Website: home-depot
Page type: payment
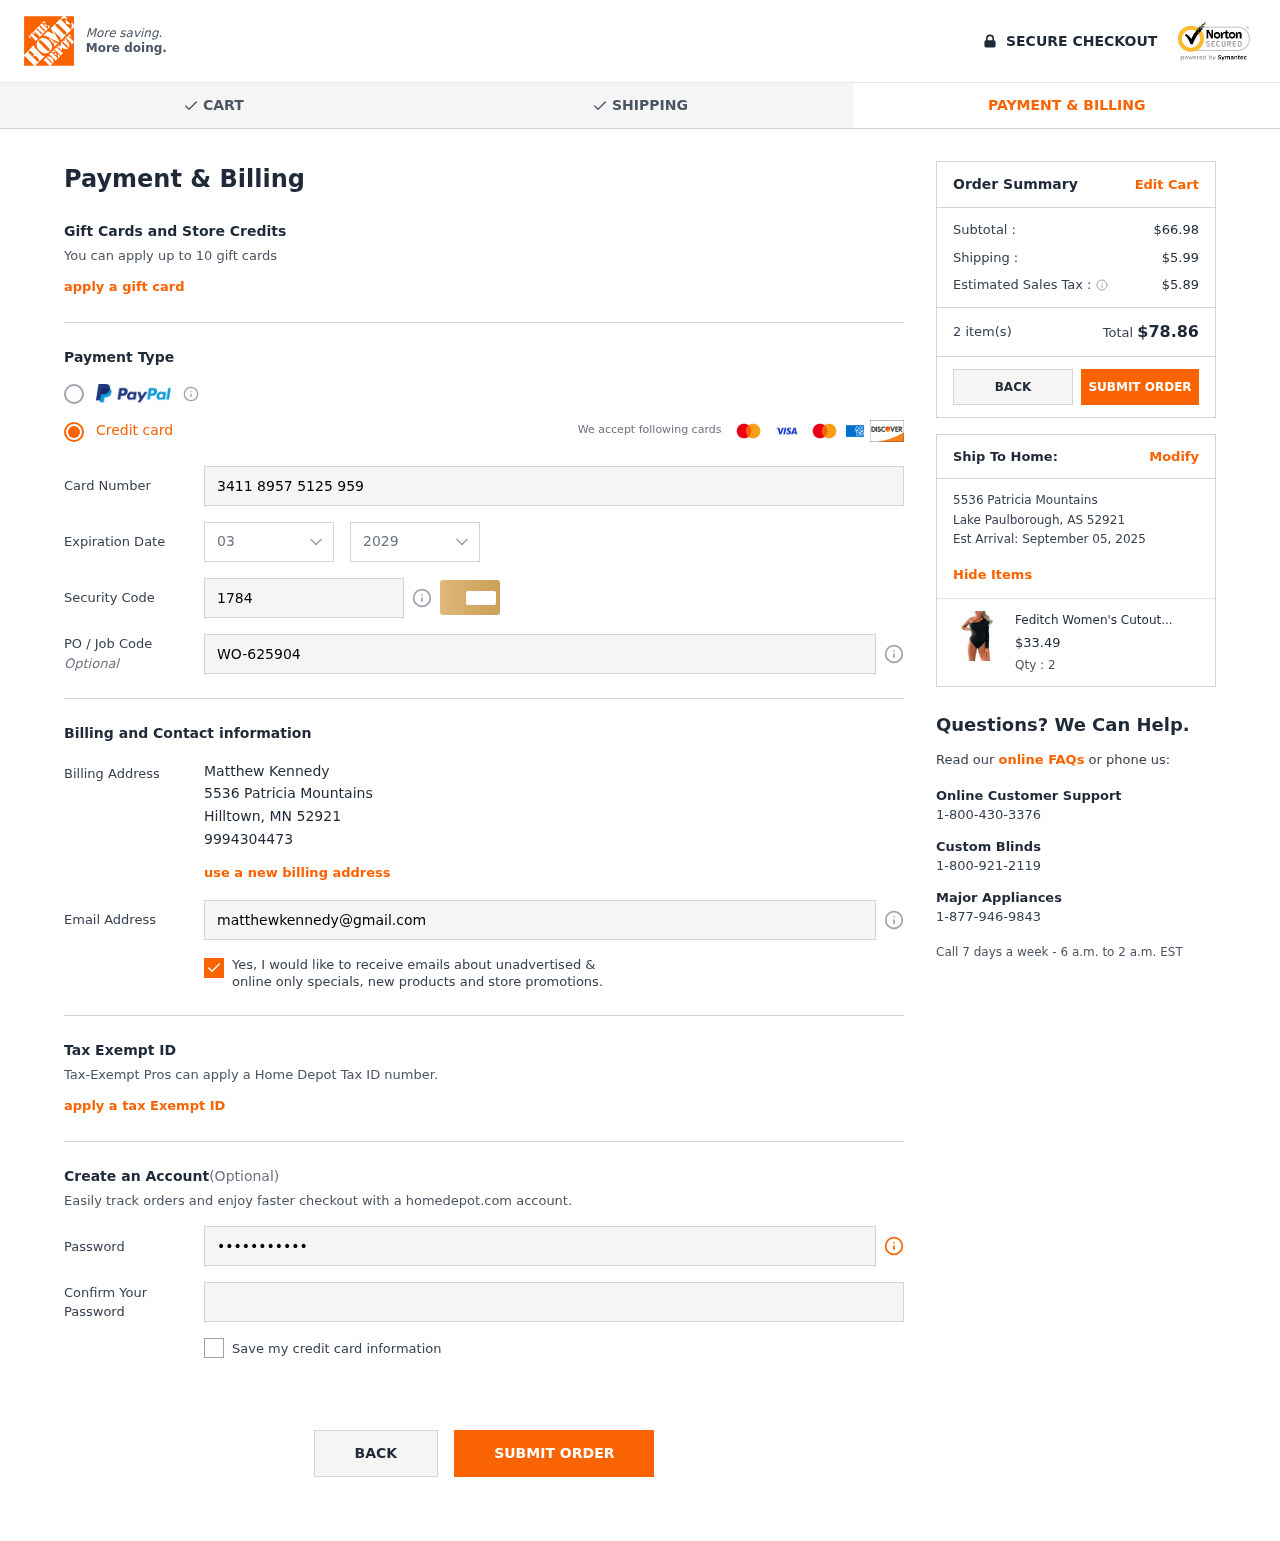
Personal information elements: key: PII_CARD_CVV
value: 1784
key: PII_CARD_EXPIRY_MONTH
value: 03
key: PII_CARD_EXPIRY_YEAR
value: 29
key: PII_CARD_NUMBER
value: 3411 8957 5125 959
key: PII_CITY
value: Hilltown
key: PII_CITY2
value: Lake Paulborough
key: PII_EMAIL
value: matthewkennedy@gmail.com
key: PII_FULLNAME
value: Matthew Kennedy
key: PII_JOB_CODE
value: WO-625904
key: PII_PHONE
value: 9994304473
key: PII_POSTCODE
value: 52921
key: PII_POSTCODE2
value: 52921
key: PII_STATE_ABBR
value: MN
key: PII_STATE_ABBR2
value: AS
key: PII_STREET
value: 5536 Patricia Mountains
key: PII_STREET2
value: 5536 Patricia Mountains
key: PII_POSTCODE_FULL
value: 52921
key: PII_POSTCODE_NUMERIC
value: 52921
Product elements: key: PRODUCT1_NAME
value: Feditch Women's Cutout Slim Fit One Shoulder Long Sleeve Bottoming Shirt Bodysuit Black Small
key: PRODUCT1_PRICE
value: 33.49
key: PRODUCT1_QUANTITY
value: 2
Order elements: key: ORDER_SUBTOTAL
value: $66.98
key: ORDER_SHIPPING_COST
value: $5.99
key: ORDER_TAX
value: $5.89
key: ORDER_NUM_ITEMS
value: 2 item(s)
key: ORDER_TOTAL
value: $78.86
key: ORDER_DELIVERY_DATE
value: September 05, 2025